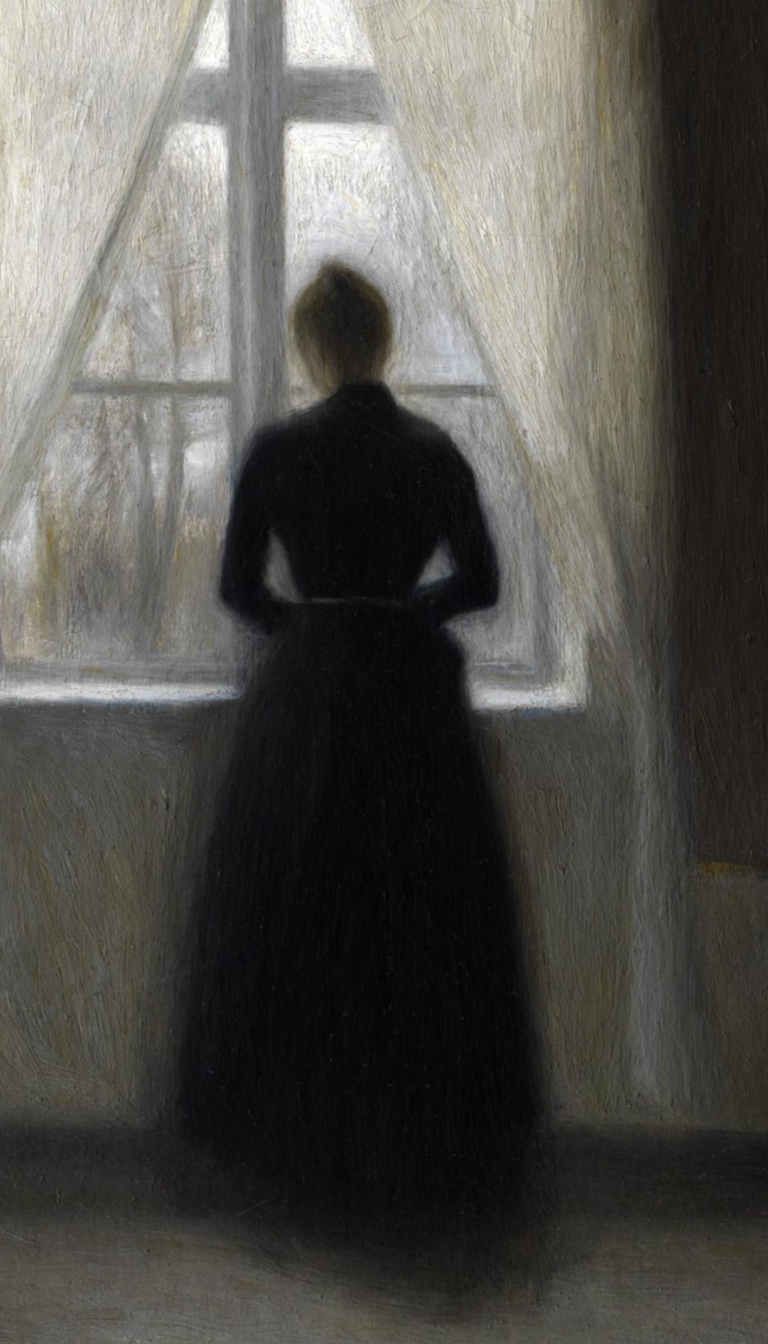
portrait painting, full figure, backlight from window, woman in dark dress seen from behind standing at tall window with white curtains looking out at bare trees, white curtains filling both sides of frame, sparse interior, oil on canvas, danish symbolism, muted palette